Interaction volume radius: 10 \u00c5
Interaction volume height: 30 \u00c5
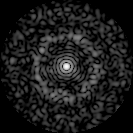
Disorder parameter: 0.8367